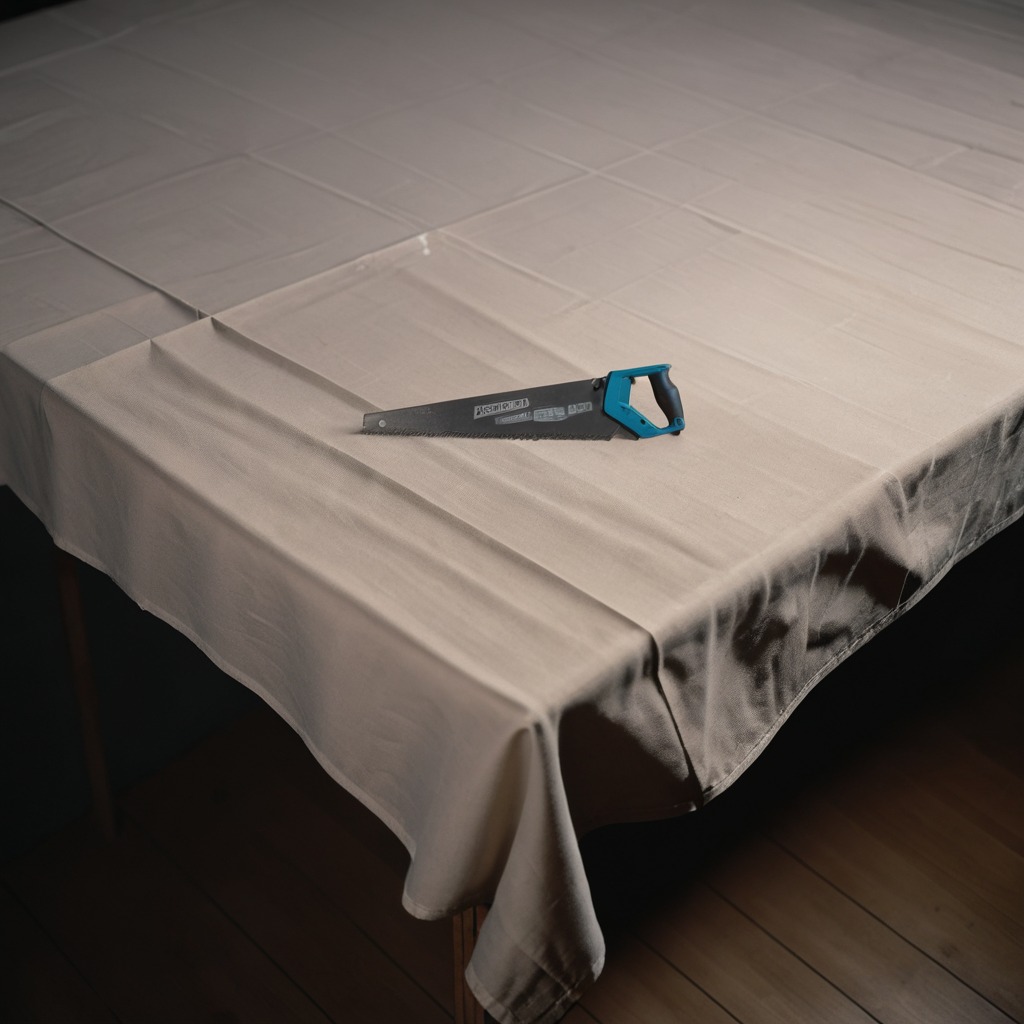
A metal saw is lying on a wooden table inside a workshop at night with soft shadows beneath the cloth.